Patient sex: M
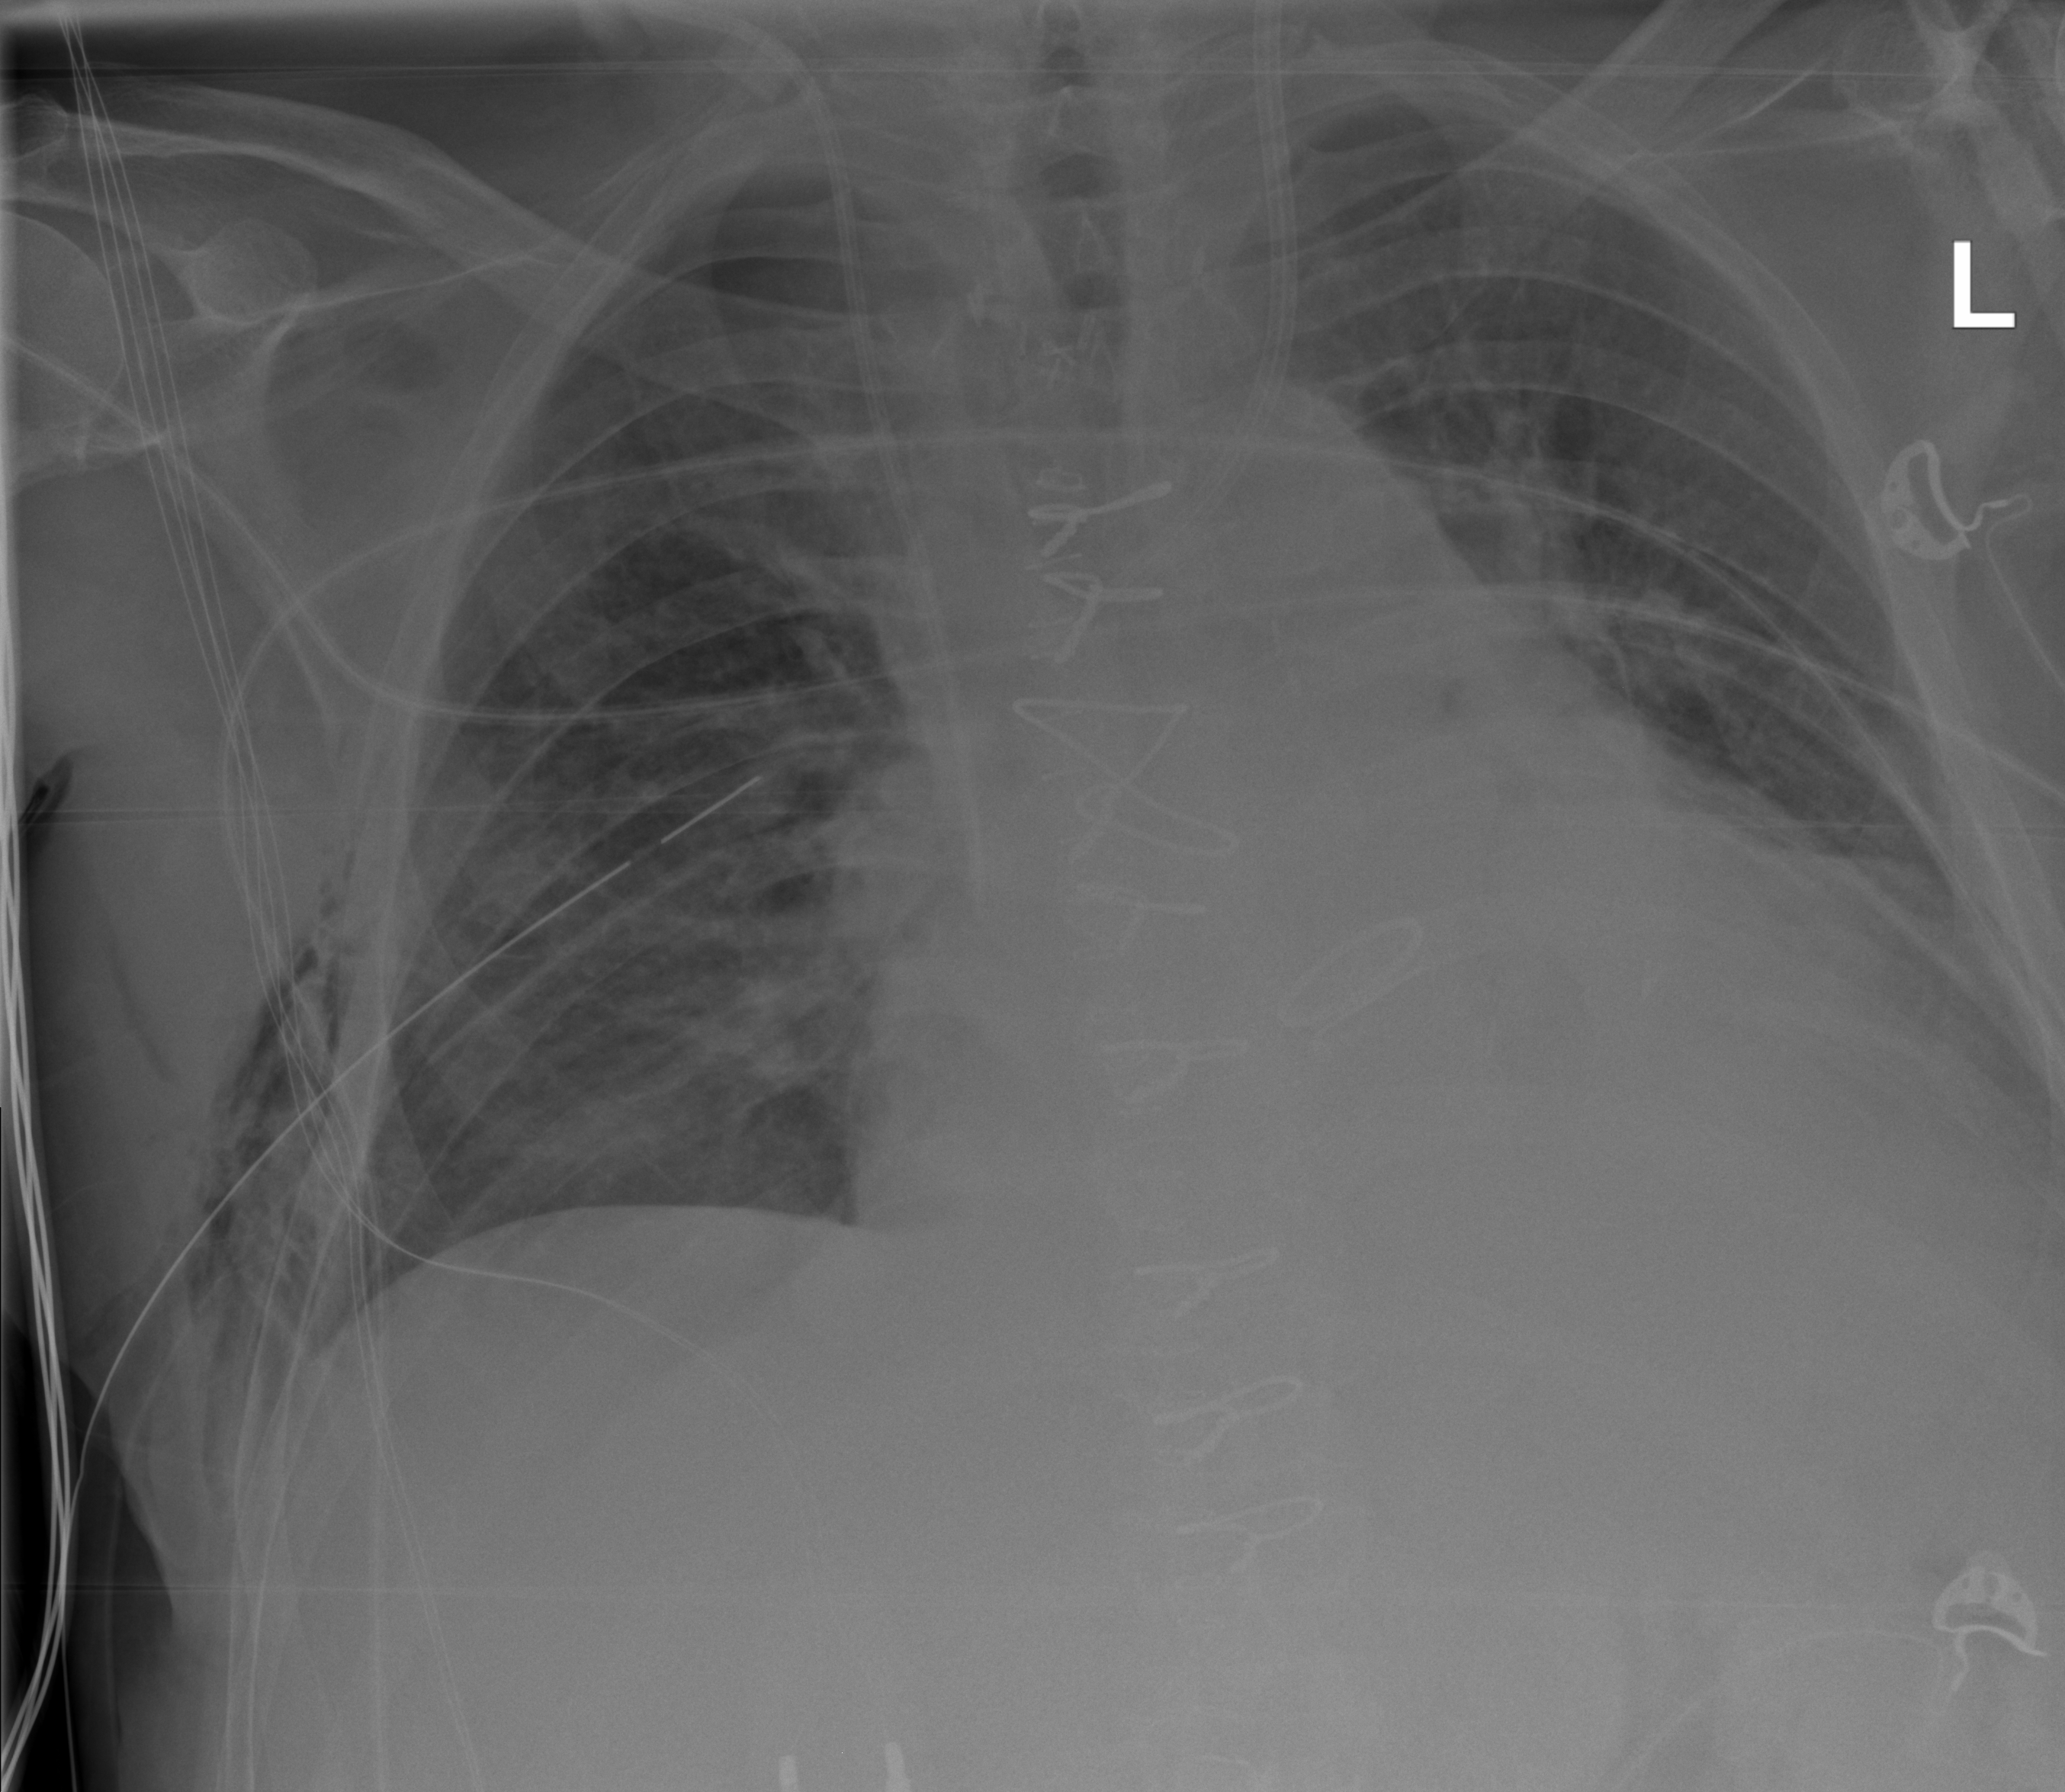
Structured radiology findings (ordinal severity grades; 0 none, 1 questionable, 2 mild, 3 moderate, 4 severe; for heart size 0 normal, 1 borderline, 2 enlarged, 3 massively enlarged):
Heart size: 2
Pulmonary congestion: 0
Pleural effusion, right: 0
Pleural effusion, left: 2
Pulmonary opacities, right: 2
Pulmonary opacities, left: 0
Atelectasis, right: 2
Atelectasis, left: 2